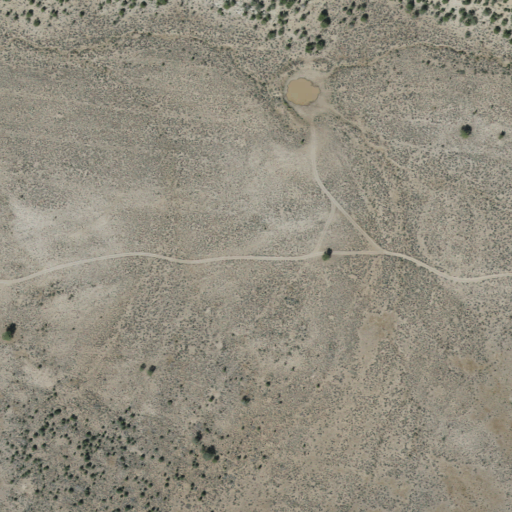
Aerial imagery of plain(s) in Utah named Salt Licks containing only shrub